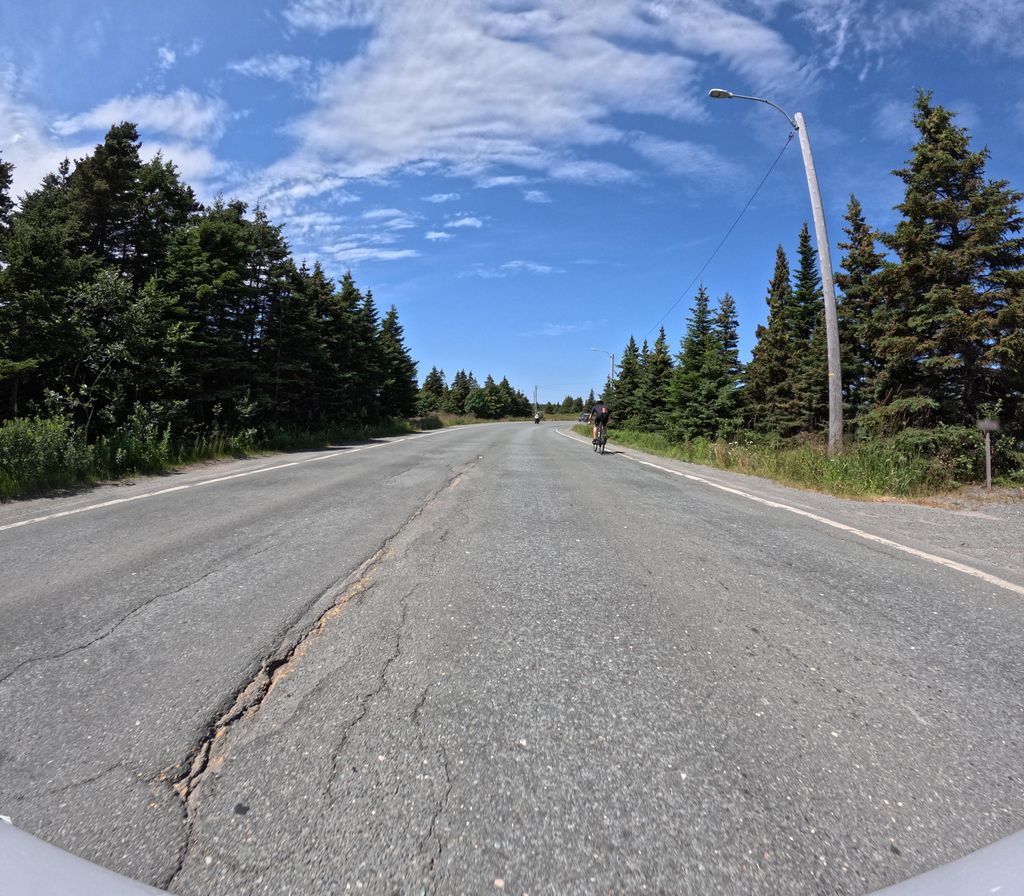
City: st_johns